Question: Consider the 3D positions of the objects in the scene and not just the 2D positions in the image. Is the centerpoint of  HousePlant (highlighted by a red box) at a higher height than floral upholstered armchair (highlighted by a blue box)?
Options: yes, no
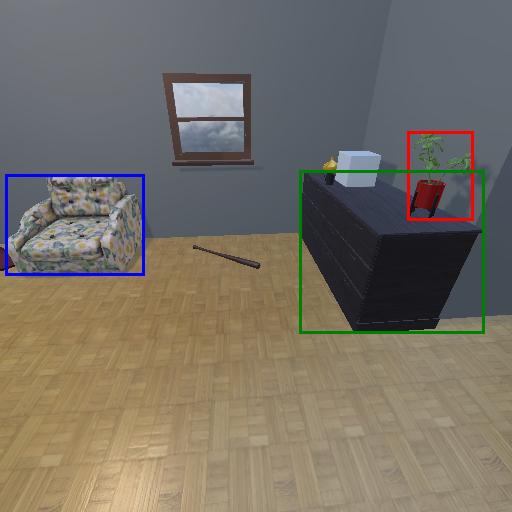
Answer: yes